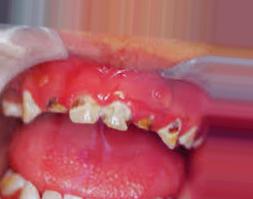
Condition: Caries